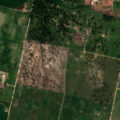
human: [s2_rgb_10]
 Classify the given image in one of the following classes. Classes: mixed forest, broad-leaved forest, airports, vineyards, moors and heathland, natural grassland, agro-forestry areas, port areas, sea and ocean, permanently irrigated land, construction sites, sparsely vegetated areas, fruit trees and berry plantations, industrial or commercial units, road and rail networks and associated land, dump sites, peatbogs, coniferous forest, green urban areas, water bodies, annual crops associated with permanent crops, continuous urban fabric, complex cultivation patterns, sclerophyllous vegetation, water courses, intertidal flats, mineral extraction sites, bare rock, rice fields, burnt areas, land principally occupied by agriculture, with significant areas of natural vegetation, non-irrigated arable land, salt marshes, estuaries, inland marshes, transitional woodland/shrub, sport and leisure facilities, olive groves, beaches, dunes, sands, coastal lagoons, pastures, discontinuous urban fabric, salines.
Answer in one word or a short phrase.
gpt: permanently irrigated land, pastures, agro-forestry areas